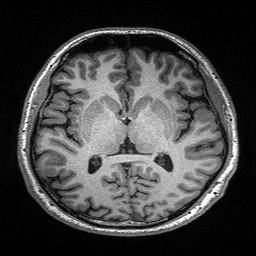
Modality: T1w
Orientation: coronal
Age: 25
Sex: male
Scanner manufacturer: siemens
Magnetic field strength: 3 T
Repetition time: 2.4 s
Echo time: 0.03 s